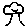
Label: tree